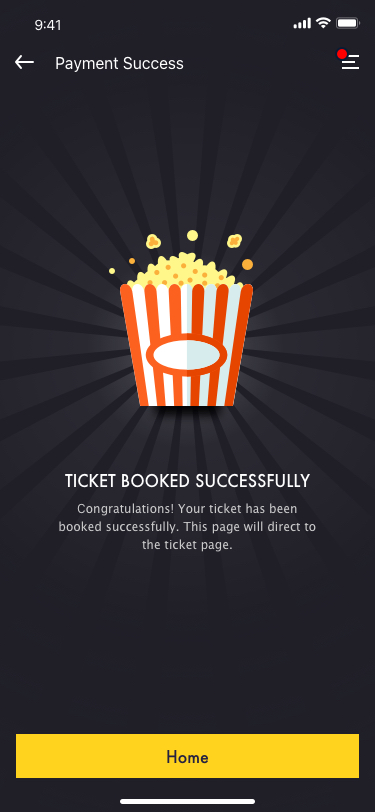
Text in this UI design:
Congratulations! Your ticket has been booked successfully. This page will direct to the ticket page.
TICKET BOOKED SUCCESSFULLY
9:41
Payment Success
Home